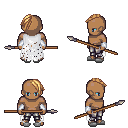
a pixel art fantasy rpg character, male body template, human, dark skin, white tattered cape, metal pants, light blonde long mohawk hairstyle, white cloth bracers, white slippers, spear, four views (front, back, left, right), 2x2 character sprite sheet, small pixel art, hard edges, no anti-aliasing